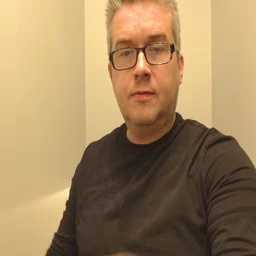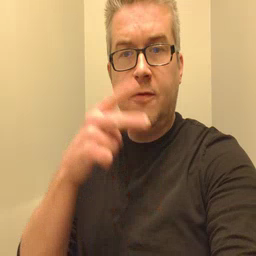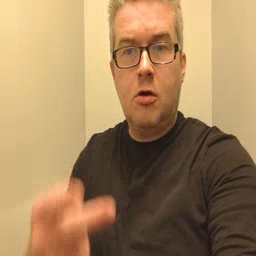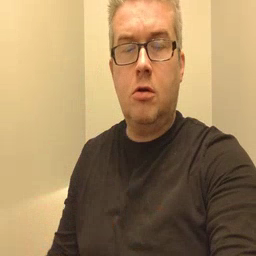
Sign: fall